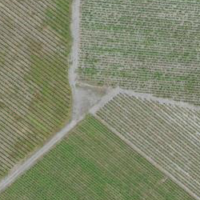
EUNIS habitat code: 40
Species observed at this site:
Aelurillus v-insignitus